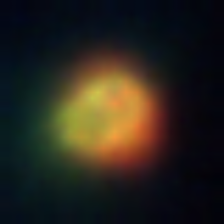
Taxon: NanoPlankton
Group: Other